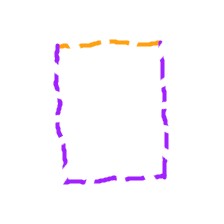
Shape: rectangle